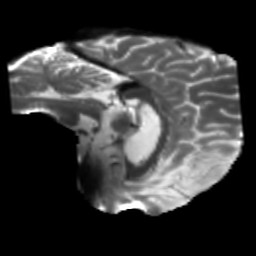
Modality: T2w
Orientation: sagittal
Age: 39
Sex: male
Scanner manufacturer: siemens
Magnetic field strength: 3 T
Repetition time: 5.25 s
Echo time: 0.08 s